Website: lowes
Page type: customer-info-address
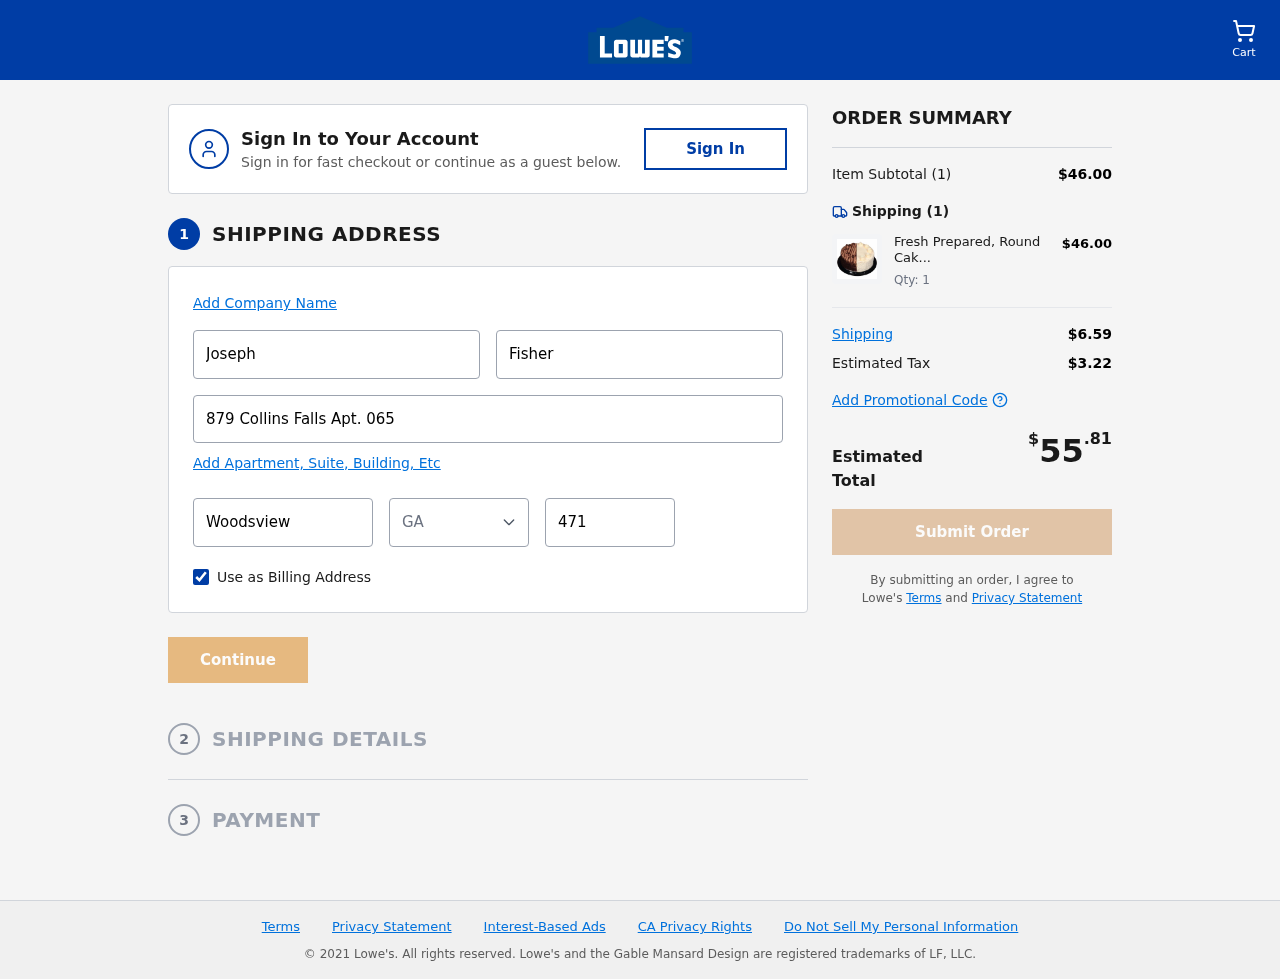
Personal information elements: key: PII_CITY
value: Woodsview
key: PII_FIRSTNAME
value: Joseph
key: PII_LASTNAME
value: Fisher
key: PII_POSTCODE
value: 47186
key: PII_STATE_ABBR
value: GA
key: PII_STREET
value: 879 Collins Falls Apt. 065
Product elements: key: PRODUCT1_NAME
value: Fresh Prepared, Round Cake, Double Layer, Black & White, 42 Oz
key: PRODUCT1_PRICE
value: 46
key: PRODUCT1_QUANTITY
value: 1
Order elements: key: ORDER_NUM_ITEMS
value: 1
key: ORDER_SUBTOTAL
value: $46.00
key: ORDER_NUM_ITEMS2
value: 1
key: ORDER_SHIPPING_COST
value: $6.59
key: ORDER_TAX
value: $3.22
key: ORDER_TOTAL
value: $55.81